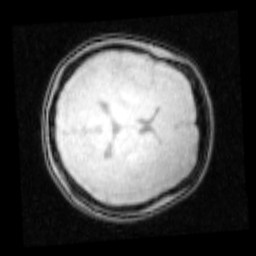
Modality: PDw
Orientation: axial
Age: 25
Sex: female
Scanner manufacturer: siemens
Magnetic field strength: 3 T
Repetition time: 0.25 s
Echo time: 0.00103 s